Question: I am trying to create an application in cardview, the cardview contains two textviews which needs to be placed next to each other, but the textviews are getting overlapped. Is there any mechanism to place elements like its done in RelativeLayout(layout_below or layout_toRightOf) for Cardviews.
I am able to do this by adding shadows to the Relativelayout and making it look like Cardview, I want to do this in the Cardview.
My Layout code is below :
'''
<RelativeLayout xmlns:android="http://schemas.android.com/apk/res/android"
android:layout_width="match_parent"
android:background="@android:color/black"
android:layout_height="match_parent">
<android.support.v7.widget.CardView
android:id="@+id/card_view"
android:background="@color/white"
android:layout_width="200dp"
android:layout_height="200dp">
<TextView
android:id="@+id/info_text"
android:layout_width="match_parent"
android:layout_height="match_parent"
android:text="Textview one"
android:gravity="center"
android:textSize="36sp" />
<TextView
android:id="@+id/info_text1"
android:layout_width="match_parent"
android:layout_height="match_parent"
android:text="Textview two"
android:gravity="center"
android:textSize="36sp" />
</android.support.v7.widget.CardView>
</RelativeLayout>
'''
Currently it is displayed like the picture attached:

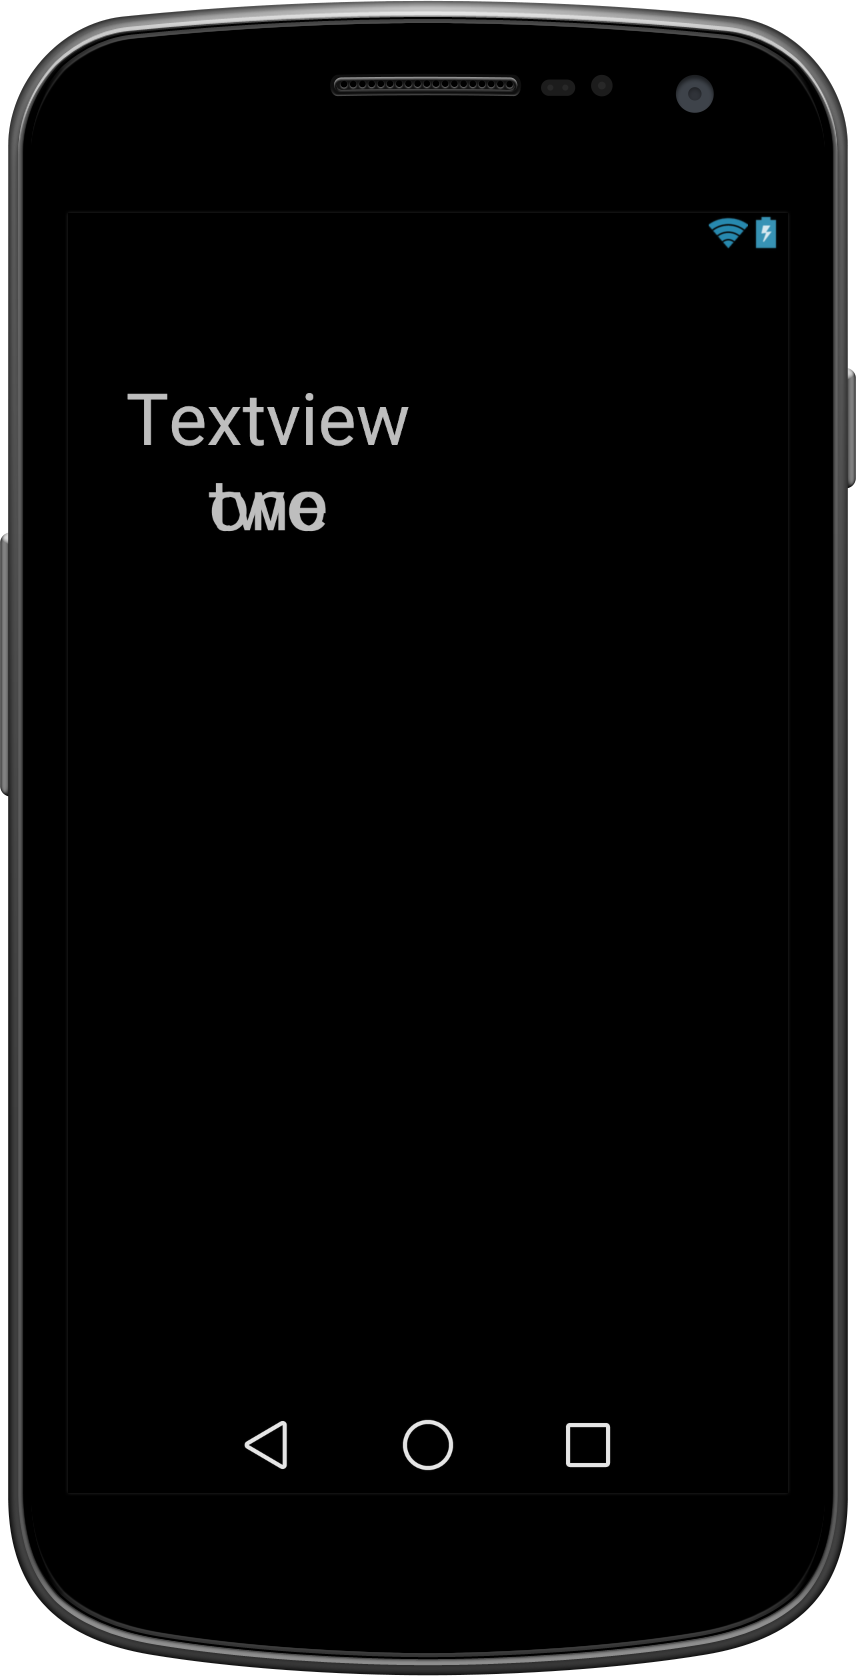
Answer: From the description of <URL>
> CardView class and lets you show information
inside cards that have a consistent look on any app. CardView widgets
can have shadows and rounded corners.
As you probably know, in 'FrameLayout' there are no constraints or relations between views positioning. They will be displayed one above each other. If you want to use different hierarchy inside a 'CardView' please just use any layout you want inside. For example:
'''
<android.support.v7.widget.CardView
android:id="@+id/card_view"
android:background="@color/white"
android:layout_width="200dp"
android:layout_height="200dp">
<LinearLayout
android:layout_width="match_parent"
android:layout_height="wrap_content"
android:orientation="vertical">
<TextView
android:id="@+id/info_text"
android:layout_width="match_parent"
android:layout_height="wrap_content"
android:text="Textview one"
android:gravity="center"
android:textSize="36sp" />
<TextView
android:id="@+id/info_text1"
android:layout_width="match_parent"
android:layout_height="wrap_content"
android:text="Textview two"
android:gravity="center"
android:textSize="36sp" />
</LinearLayout>
</android.support.v7.widget.CardView>
'''
Treat the 'CardView' only as an outer decoration and you can use ANY layout inside. So if 'LinearLayout' is not appropriate you can use 'RelativeLayout' etc.